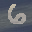
Label: 6